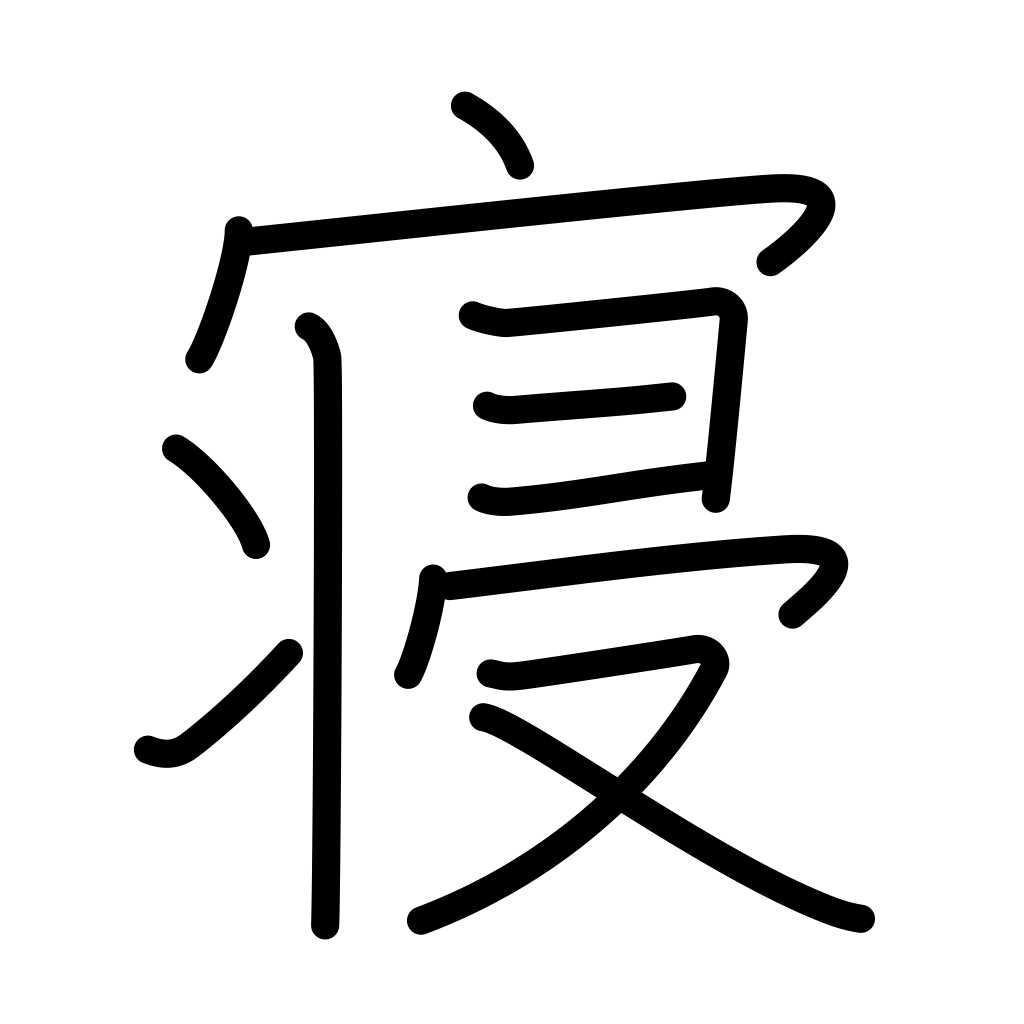
Meaning: lie down, sleep, rest, bed, remain unsold